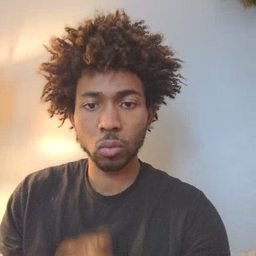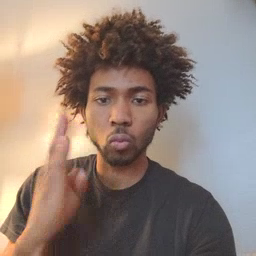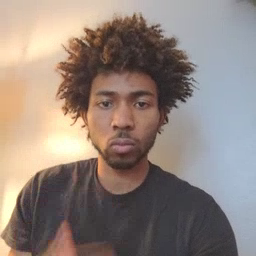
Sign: open